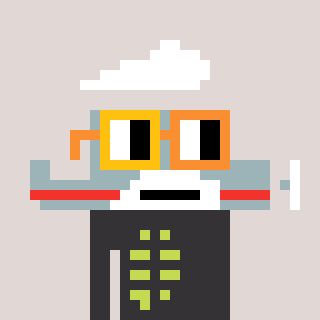
a pixel art character with square yellow and orange glasses, a plane-shaped head and a grayscale-colored body on a warm background